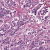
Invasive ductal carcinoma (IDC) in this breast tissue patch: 1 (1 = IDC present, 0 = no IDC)